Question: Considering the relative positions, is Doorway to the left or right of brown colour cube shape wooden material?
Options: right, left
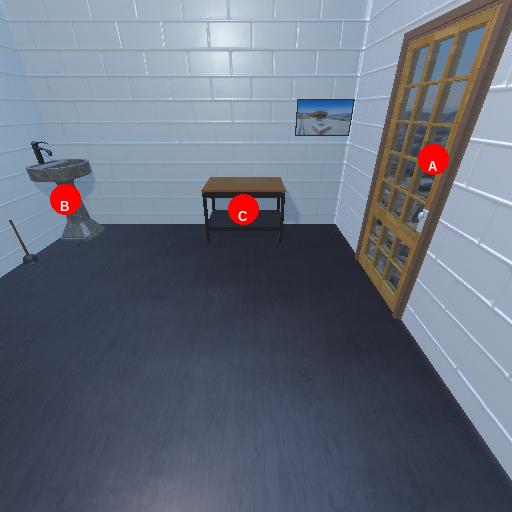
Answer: right